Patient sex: F
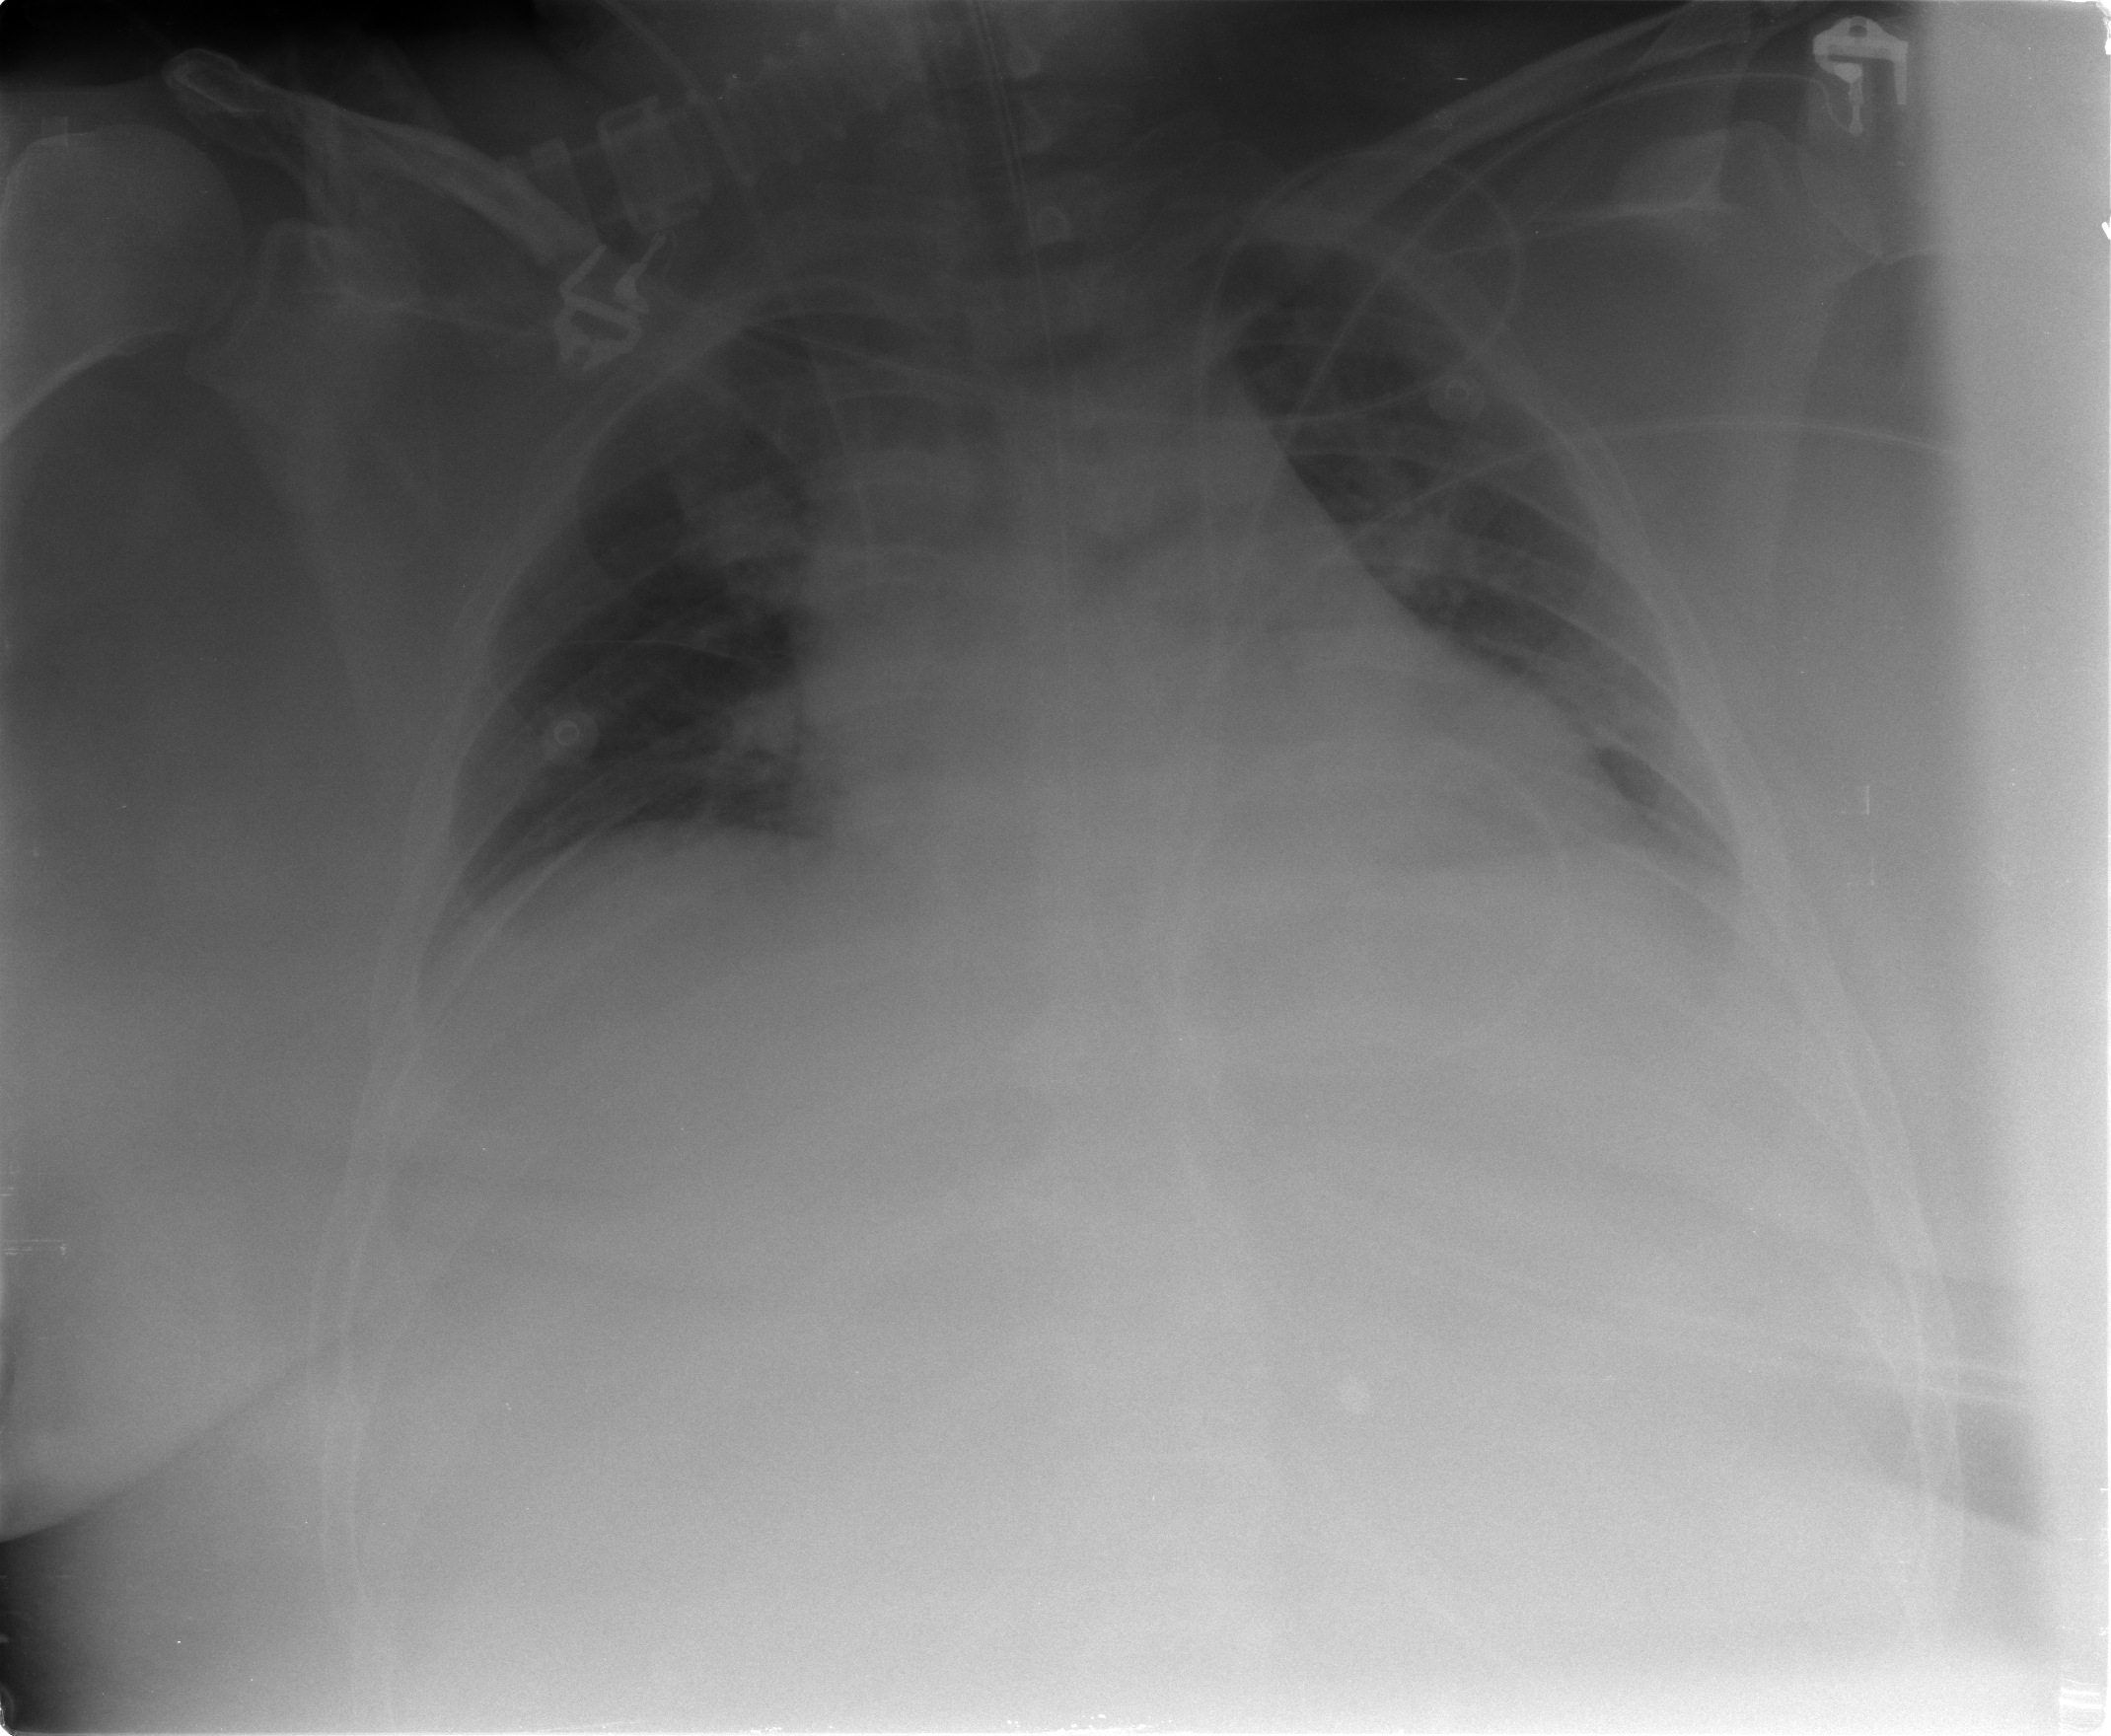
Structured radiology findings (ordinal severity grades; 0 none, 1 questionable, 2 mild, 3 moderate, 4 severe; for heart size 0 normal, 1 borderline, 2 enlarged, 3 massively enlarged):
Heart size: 2
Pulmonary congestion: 2
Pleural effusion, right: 0
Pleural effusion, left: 0
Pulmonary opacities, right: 0
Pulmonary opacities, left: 1
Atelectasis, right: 2
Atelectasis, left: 2